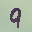
Label: 9